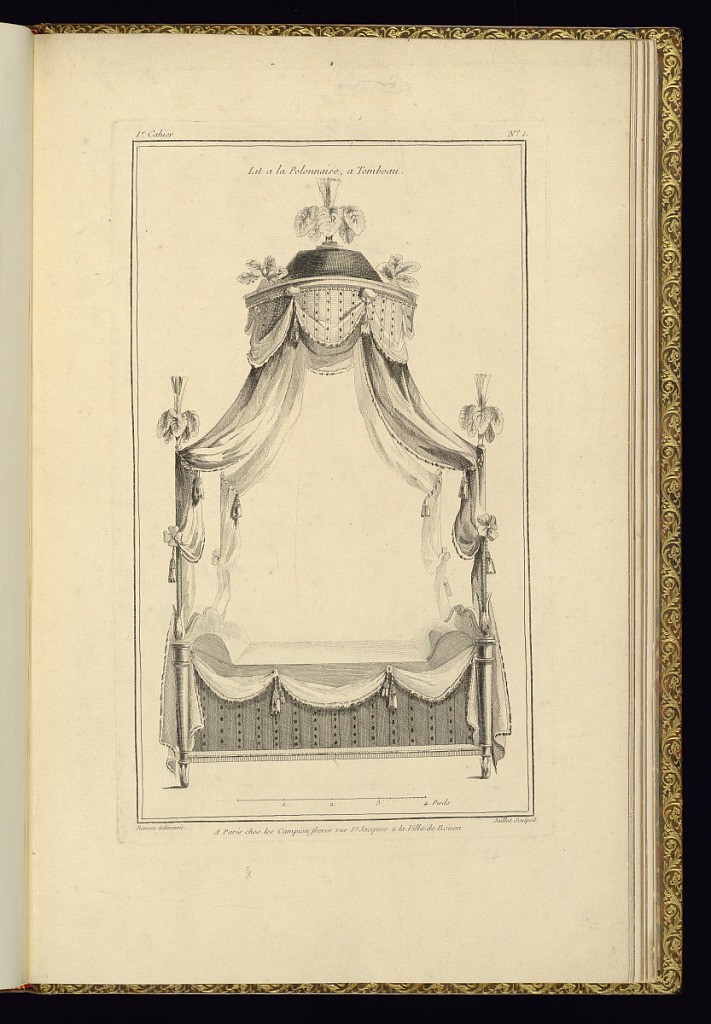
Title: Lit a la Polonnaise, a Tombeau
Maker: Pierre Ranson, French, 1736–1786
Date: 1779–90
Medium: Etching and engraving on laid paper
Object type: Print
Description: Design for a canopy bed (baldachin) (side view) with the four posts bending inwards to support a smaller crown canopy above. The headboard and footboard are the same height. The side of the bed and canopy is upholstered with a striped pattern and draped textiles. The crown and posts are topped with feather finials. The bed curtains are tied back to the posts with ribbons. The plate is titled, numbered, and signed. A scale below.